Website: crate-barrel
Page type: billing-address
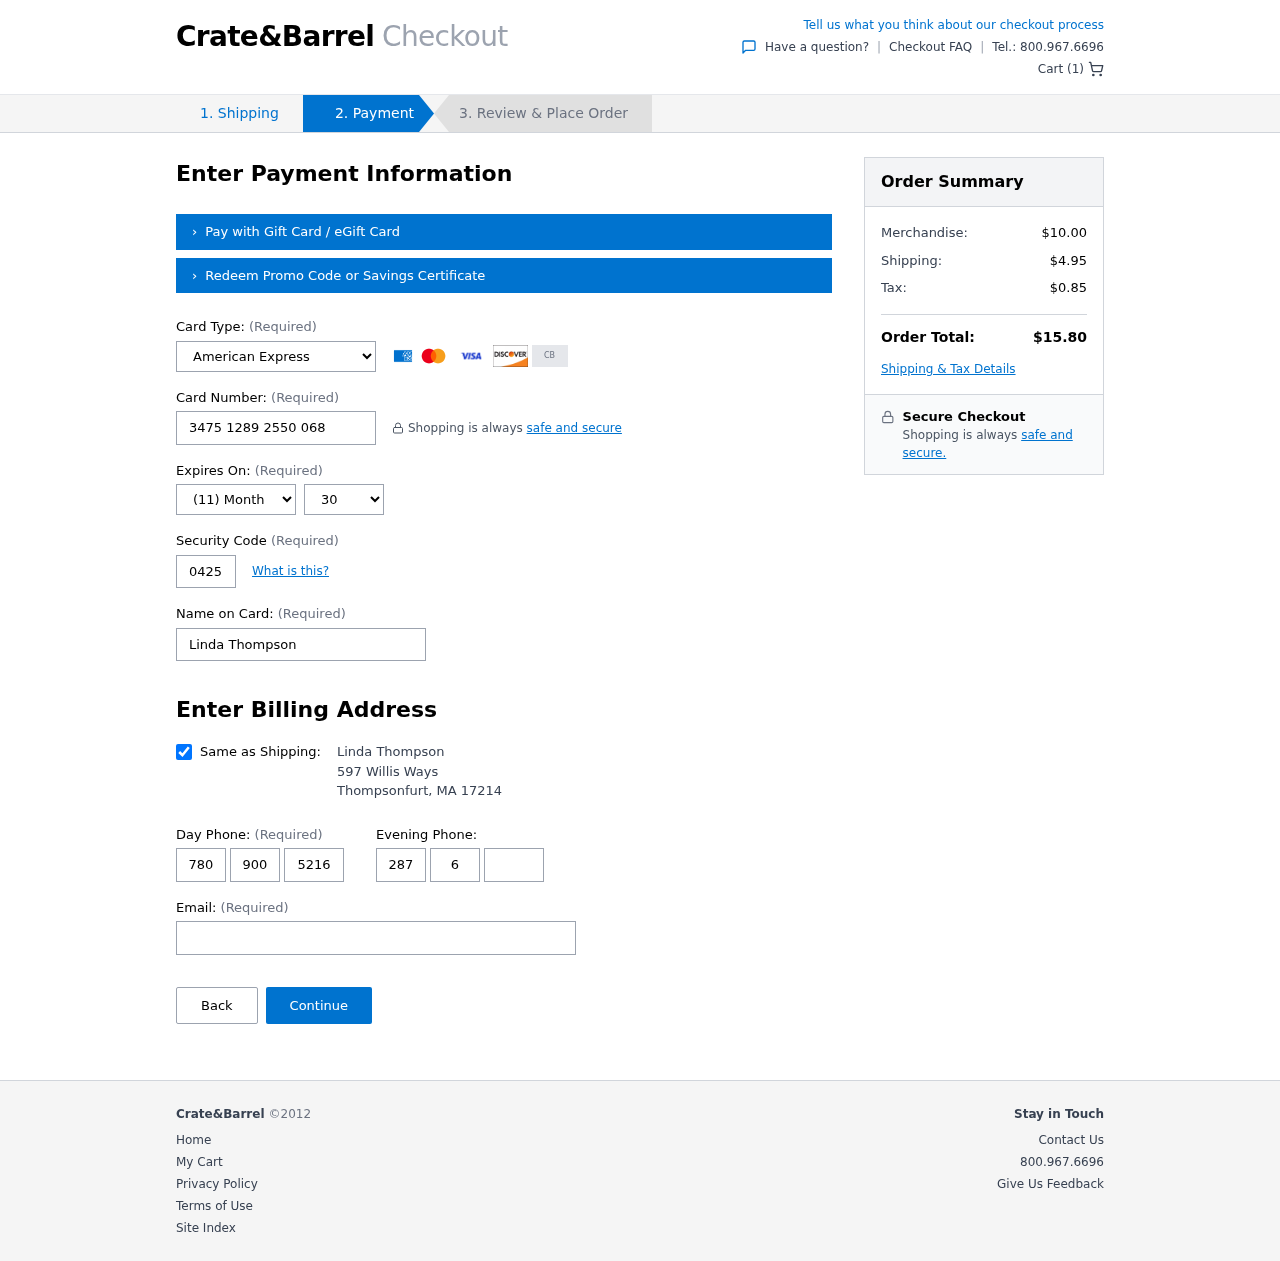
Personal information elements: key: PII_CARD_CVV
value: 0425
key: PII_CARD_EXPIRY_MONTH
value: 11
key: PII_CARD_EXPIRY_YEAR
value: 30
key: PII_CARD_NUMBER
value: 3475 1289 2550 068
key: PII_CARD_TYPE
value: American Express
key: PII_CITY
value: Thompsonfurt
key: PII_EMAIL
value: linda.thompson@gmail.com
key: PII_FULLNAME
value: Linda Thompson
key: PII_PHONE_ALT_AREA
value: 287
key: PII_PHONE_ALT_PREFIX
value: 666
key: PII_PHONE_ALT_SUFFIX
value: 2065
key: PII_PHONE_AREA
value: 780
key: PII_PHONE_PREFIX
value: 900
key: PII_PHONE_SUFFIX
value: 5216
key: PII_POSTCODE
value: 17214
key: PII_STATE_ABBR
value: MA
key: PII_STREET
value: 597 Willis Ways
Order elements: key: ORDER_NUM_ITEMS
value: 1
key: ORDER_SUBTOTAL
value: $10.00
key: ORDER_SHIPPING_COST
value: $4.95
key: ORDER_TAX
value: $0.85
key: ORDER_TOTAL
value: $15.80